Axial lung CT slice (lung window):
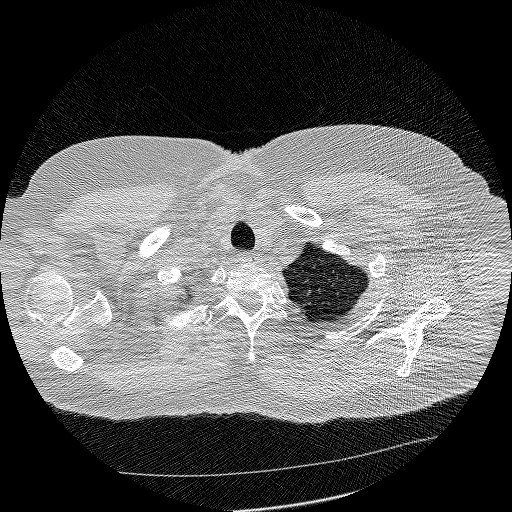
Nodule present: no